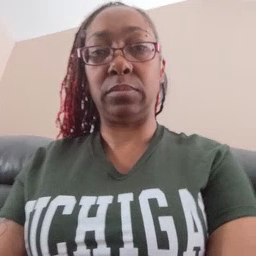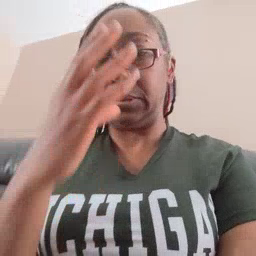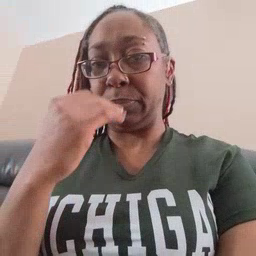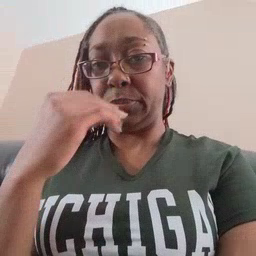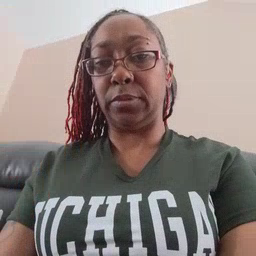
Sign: sleepy